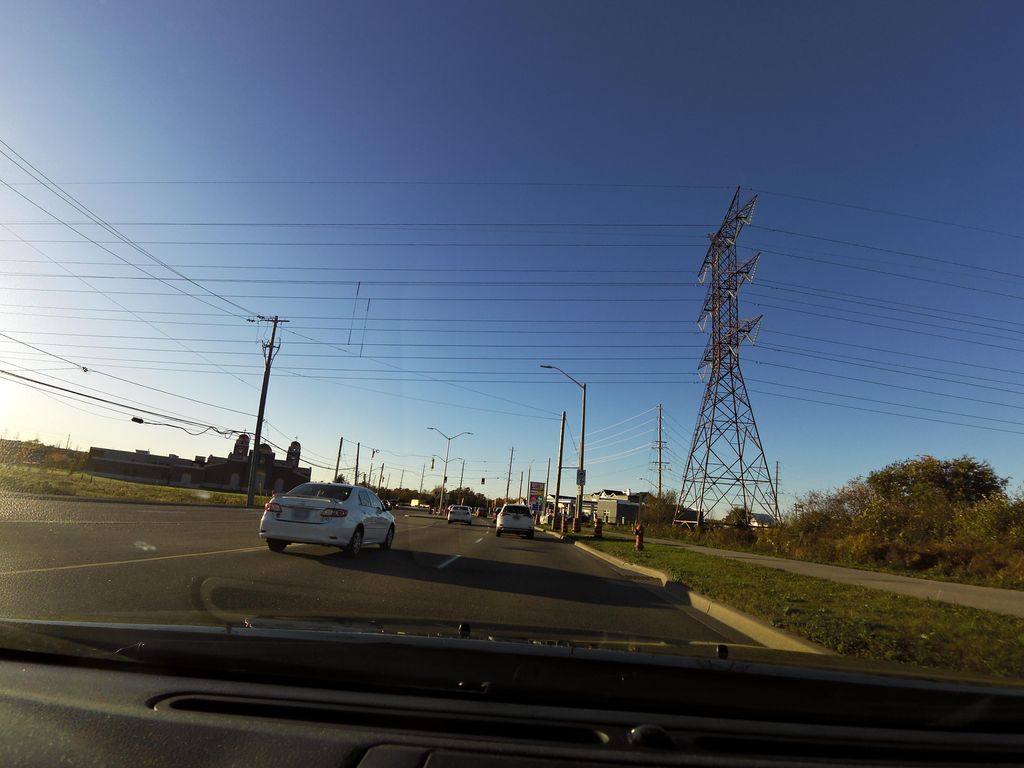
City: hamilton